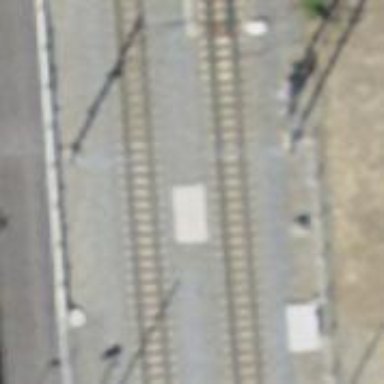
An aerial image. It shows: Narrow-gauge railway with electrified contact line.